Brain MRI, t1w sequence, axial 2D slice.
Patient: age 25, sex F, weight 78 kg, height 1.78 m
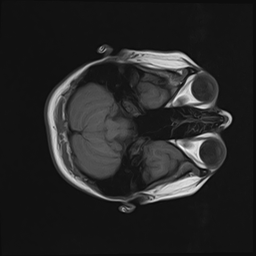